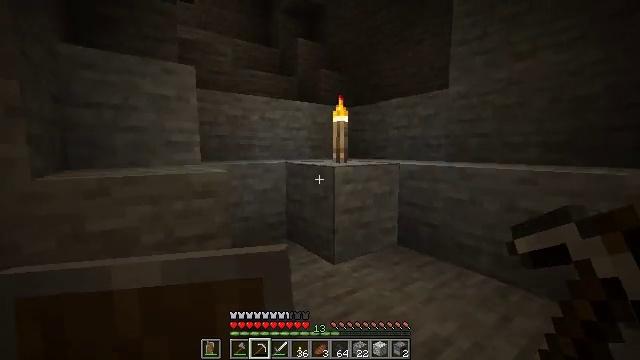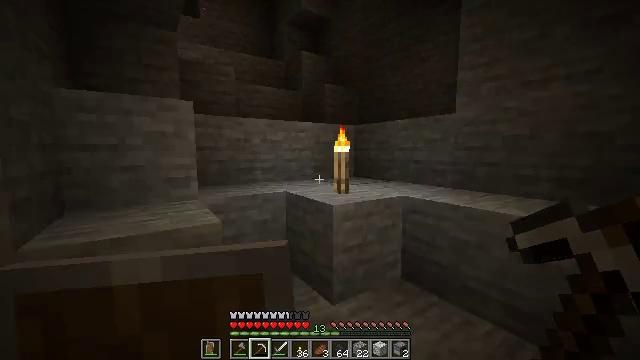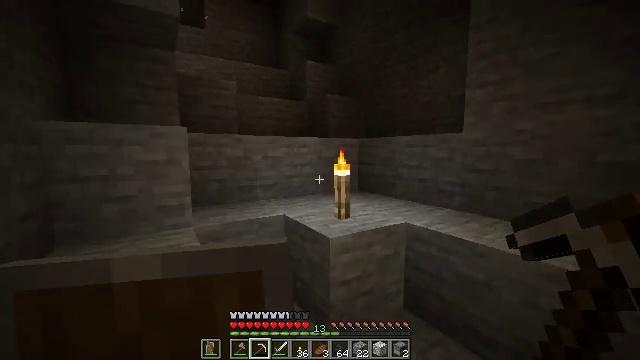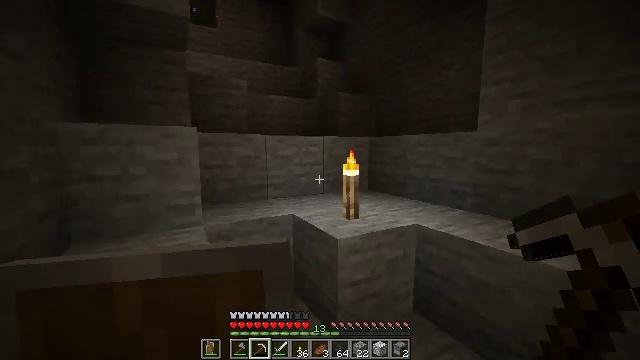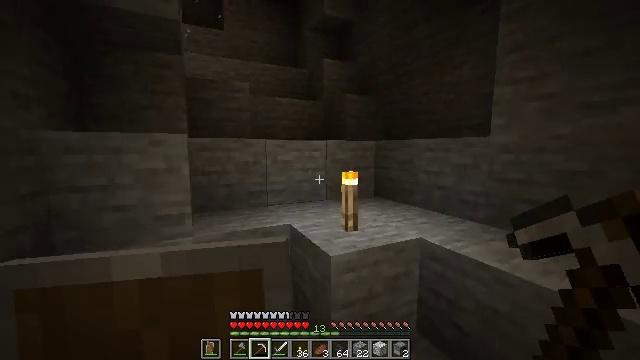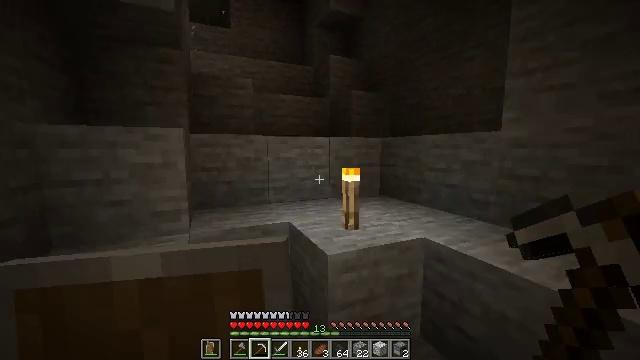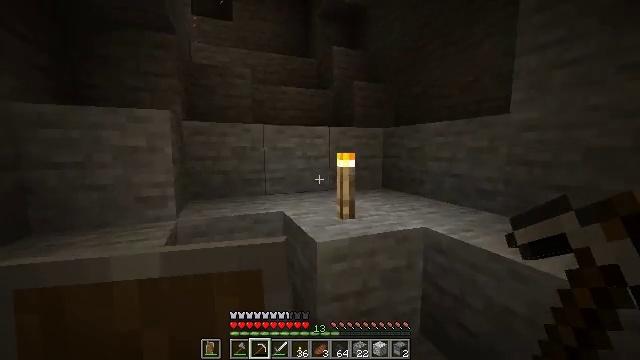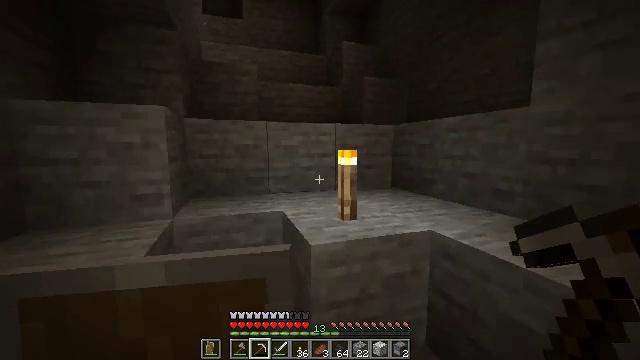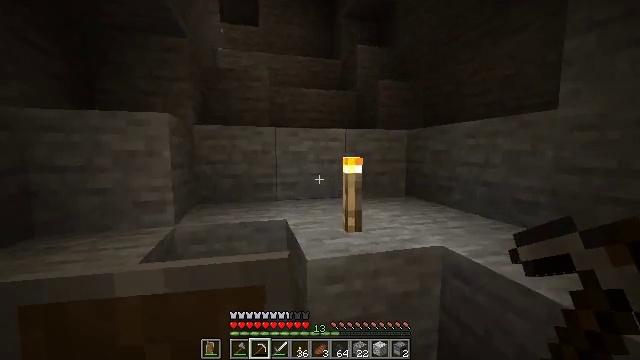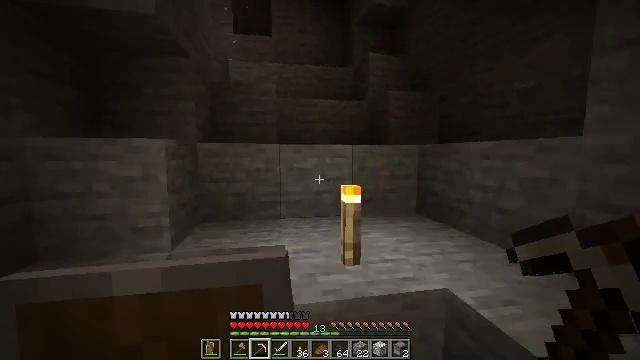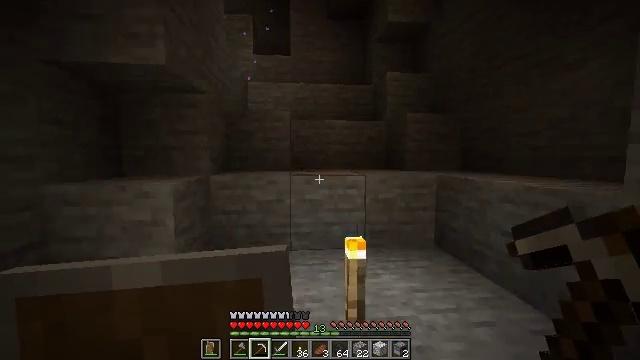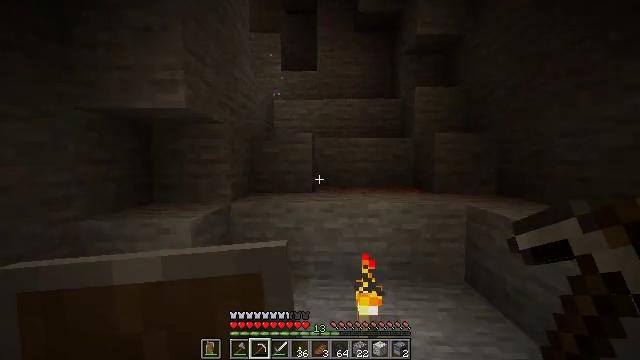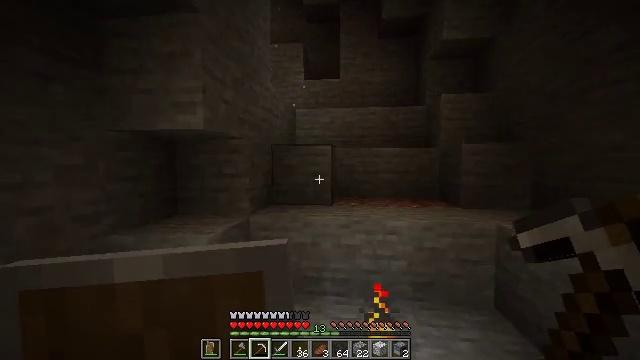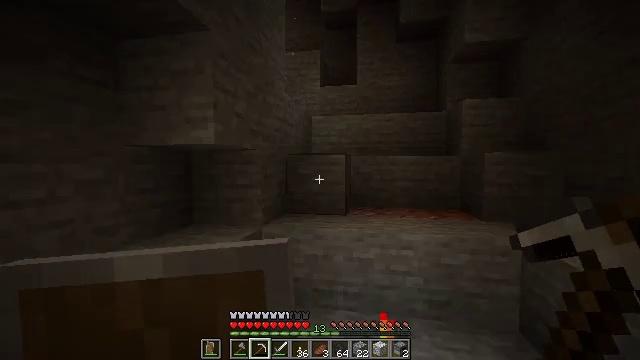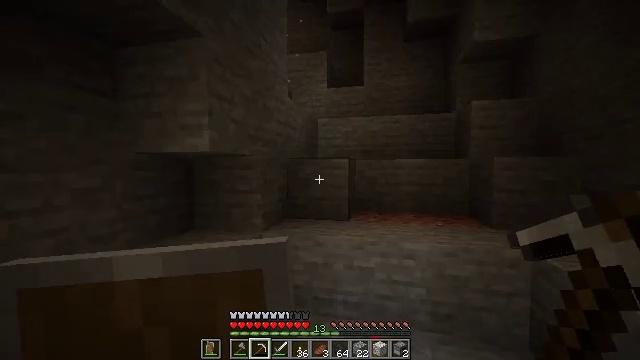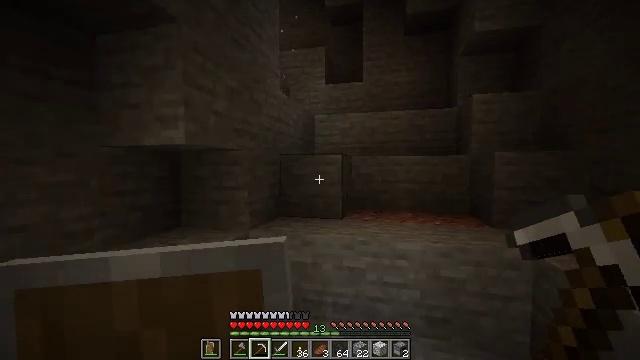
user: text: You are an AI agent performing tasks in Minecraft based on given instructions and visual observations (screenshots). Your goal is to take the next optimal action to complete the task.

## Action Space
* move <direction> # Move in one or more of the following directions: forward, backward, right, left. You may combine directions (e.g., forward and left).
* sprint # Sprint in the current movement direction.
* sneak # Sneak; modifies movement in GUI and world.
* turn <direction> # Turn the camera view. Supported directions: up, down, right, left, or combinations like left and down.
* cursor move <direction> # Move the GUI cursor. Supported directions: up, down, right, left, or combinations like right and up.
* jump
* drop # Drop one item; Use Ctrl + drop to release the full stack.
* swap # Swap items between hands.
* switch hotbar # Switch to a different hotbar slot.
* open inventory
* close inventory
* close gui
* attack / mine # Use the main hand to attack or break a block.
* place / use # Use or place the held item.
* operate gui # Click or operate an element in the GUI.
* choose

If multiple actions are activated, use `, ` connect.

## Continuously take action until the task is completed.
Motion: motion action
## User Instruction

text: Pick up the white bed by breaking it.
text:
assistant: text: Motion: move forward and move right, turn left, jump
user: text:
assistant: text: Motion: move forward and move right, turn left, jump
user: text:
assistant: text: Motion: move forward and move right, turn left, jump
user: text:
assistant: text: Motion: move forward and move right, turn left, jump
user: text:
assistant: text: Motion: move forward and move right, turn left, jump
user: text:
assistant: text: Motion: move forward and move right, turn left, jump
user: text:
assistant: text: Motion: move forward and move right, turn left, jump
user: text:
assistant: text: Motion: move forward and move right, turn left and up, jump
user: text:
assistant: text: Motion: move forward and move right, turn left, jump
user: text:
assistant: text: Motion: move forward and move right, turn left, jump
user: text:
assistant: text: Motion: move forward and move right, turn left, jump
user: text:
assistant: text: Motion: move forward and move right, turn left, jump
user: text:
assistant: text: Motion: move forward, turn left, jump
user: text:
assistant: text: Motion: move forward, turn left, jump
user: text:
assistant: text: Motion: move forward, turn left, jump
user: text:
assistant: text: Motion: move forward, turn left, jump
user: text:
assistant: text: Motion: move forward, jump
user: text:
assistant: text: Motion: move forward, turn left, jump
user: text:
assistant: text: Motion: move forward, jump
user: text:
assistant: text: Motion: move forward, jump
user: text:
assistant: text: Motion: move forward, jump
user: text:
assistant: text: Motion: move forward, jump
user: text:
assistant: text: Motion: move forward, jump
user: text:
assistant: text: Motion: move forward, jump
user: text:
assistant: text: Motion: move forward, jump
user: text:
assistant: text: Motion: move forward, jump
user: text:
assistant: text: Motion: move forward and move right, jump
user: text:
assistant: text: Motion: move forward and move right, jump
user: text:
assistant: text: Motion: move forward and move right, jump
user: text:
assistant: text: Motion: move forward and move right, turn left, jump